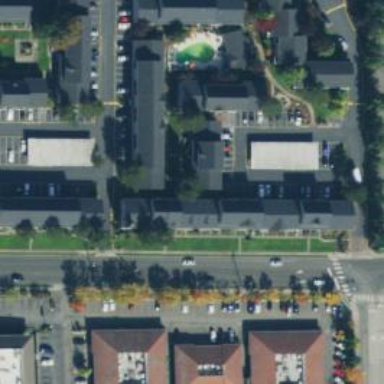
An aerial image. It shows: Living street.